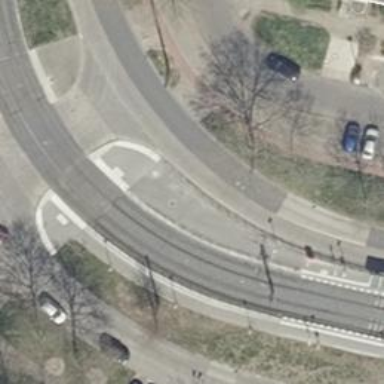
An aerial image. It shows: Concrete footway with unmarked crossing.